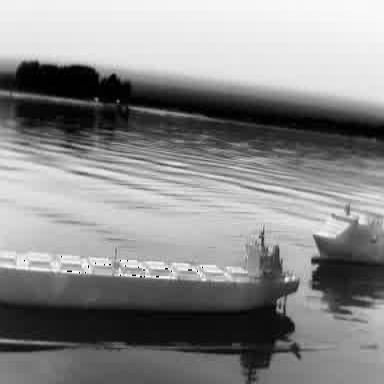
There is a liner in the infrared image.